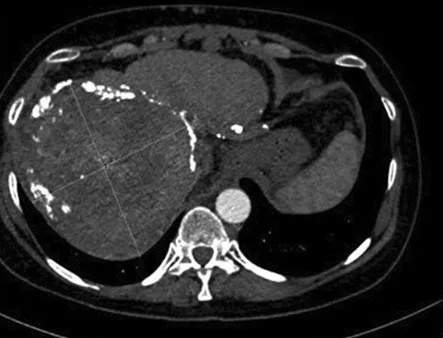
CT scanner of April 2014 showing that the appearance and size of the main lesion remained similar. The target lesion measured 126*137 mm and peripheric calcifications had appeared confirming radiological tumoral control.
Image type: radiology (ct)